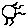
Label: sun